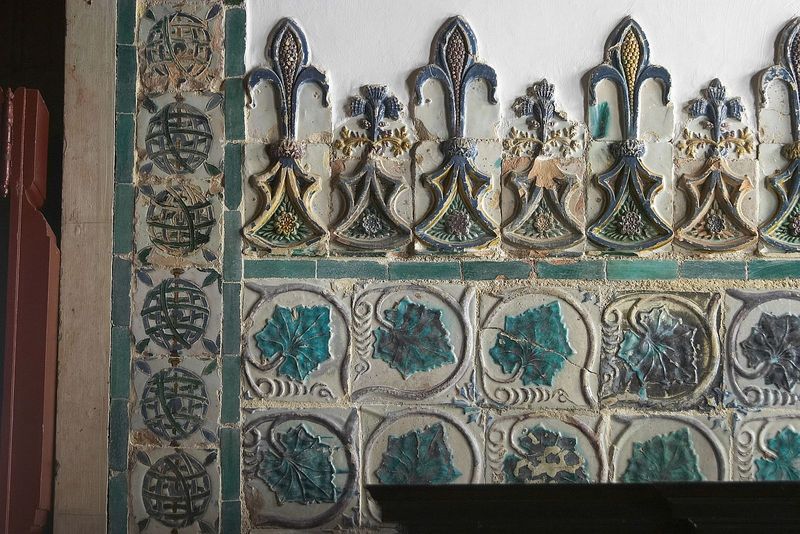
Titel: Königspalast, Paco (Palácio) Real, in Sintra
Standort: Sintra, Königspalast (EU - P - Estremadura)
Schlagwörter: blau, blätter, weiß, gelb, grün, blumen, braun, bunt, grau, holz, marmor, türkis, blüten, rot, muster, ornament, wand, rahmen, spiegelung, blatt, pflanze, kamin, kreis, ofen, rund, keramik, ranken, farbe, dekoration, wein, detail, dekor, streifen, stuck, abbild, foto, fliesen, kreise, kugel, kugeln, kachel, kacheln, mosaik, lilie, fries, putz, iris, farbfoto, blattwerk, struktur, planzen, weinblätter, lilien, globus, welt, netz, rosetten, weinblatt, gefliest, schwertlilien, beschädigt, eingefasst, laug, wandverputz, kugelform, spheren, reihenmuster, bourbonisch